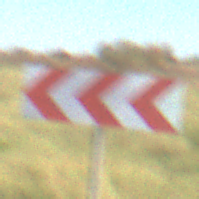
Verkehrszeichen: RichtungstafelnInKurvenGrossRechts
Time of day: MorningAfternoon
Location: Outdoor (Nature)
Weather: Clear
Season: Autumn
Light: Natural